Field crop: maize
Growth stage: 1
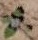
Species: chenopodium